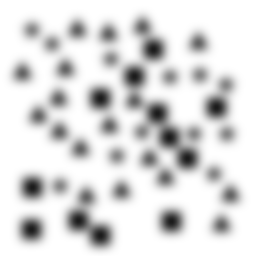
Squares: 12
Triangles: 18
Stars: 12
Total shapes: 42